The picture encodes a bearing's raw vibration samples as pixel intensities in a 2-D grid. What is the most likely bearing condition (normal, inner_race, outer_race, ball)?
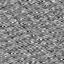
Answer: outer_race